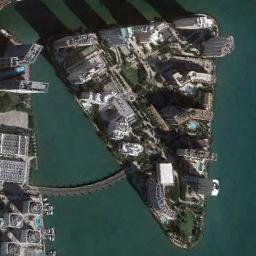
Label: commercial_area